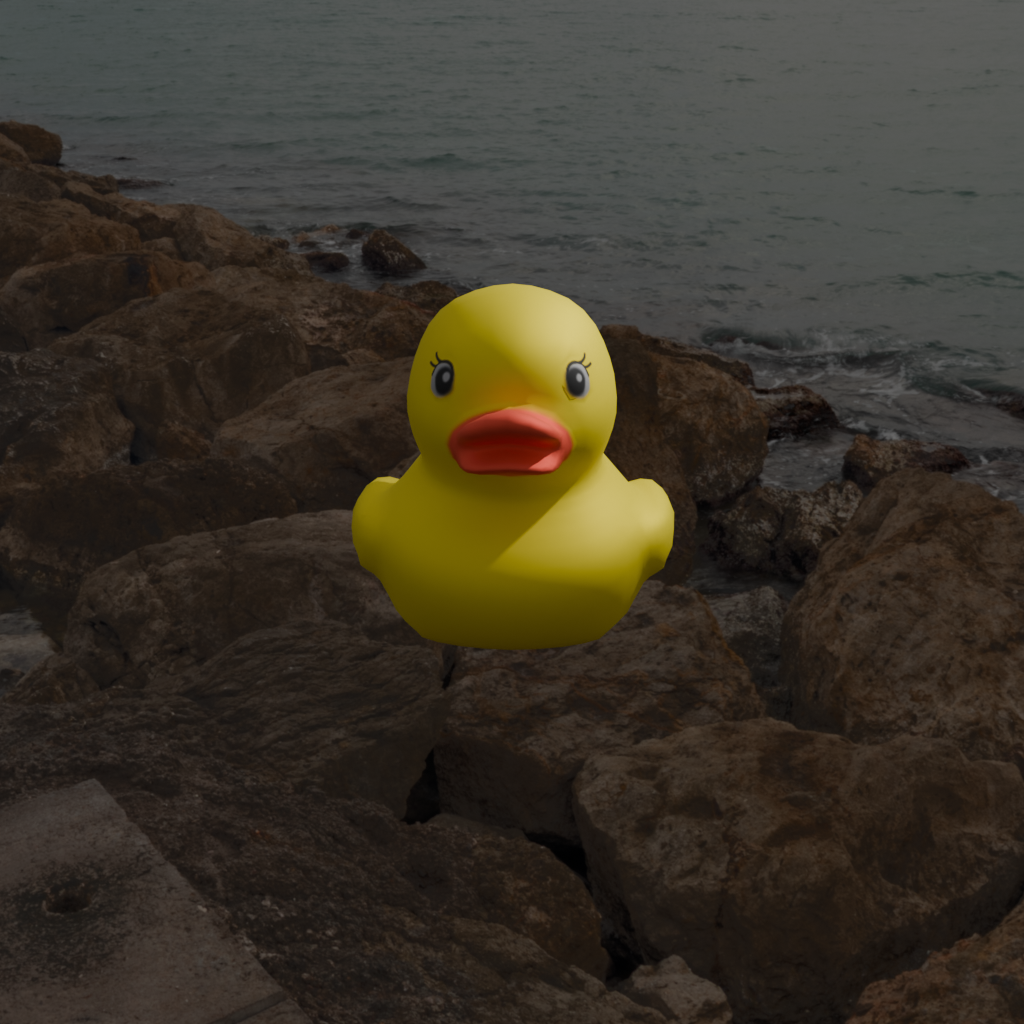
an image of a yellow rubber duck seen from <front> in a rocky pier extending into calm sea with a dramatic cloudy sky at sunset.